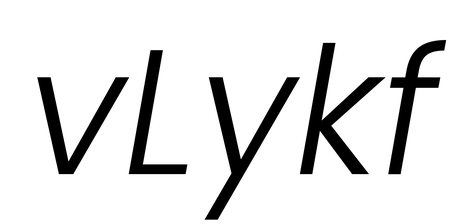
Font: Poppins-LightItalic